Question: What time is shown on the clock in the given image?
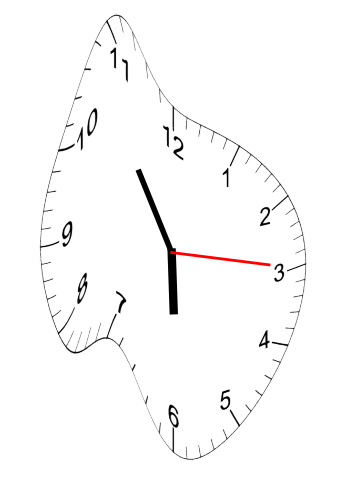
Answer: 05:54:15